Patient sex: M
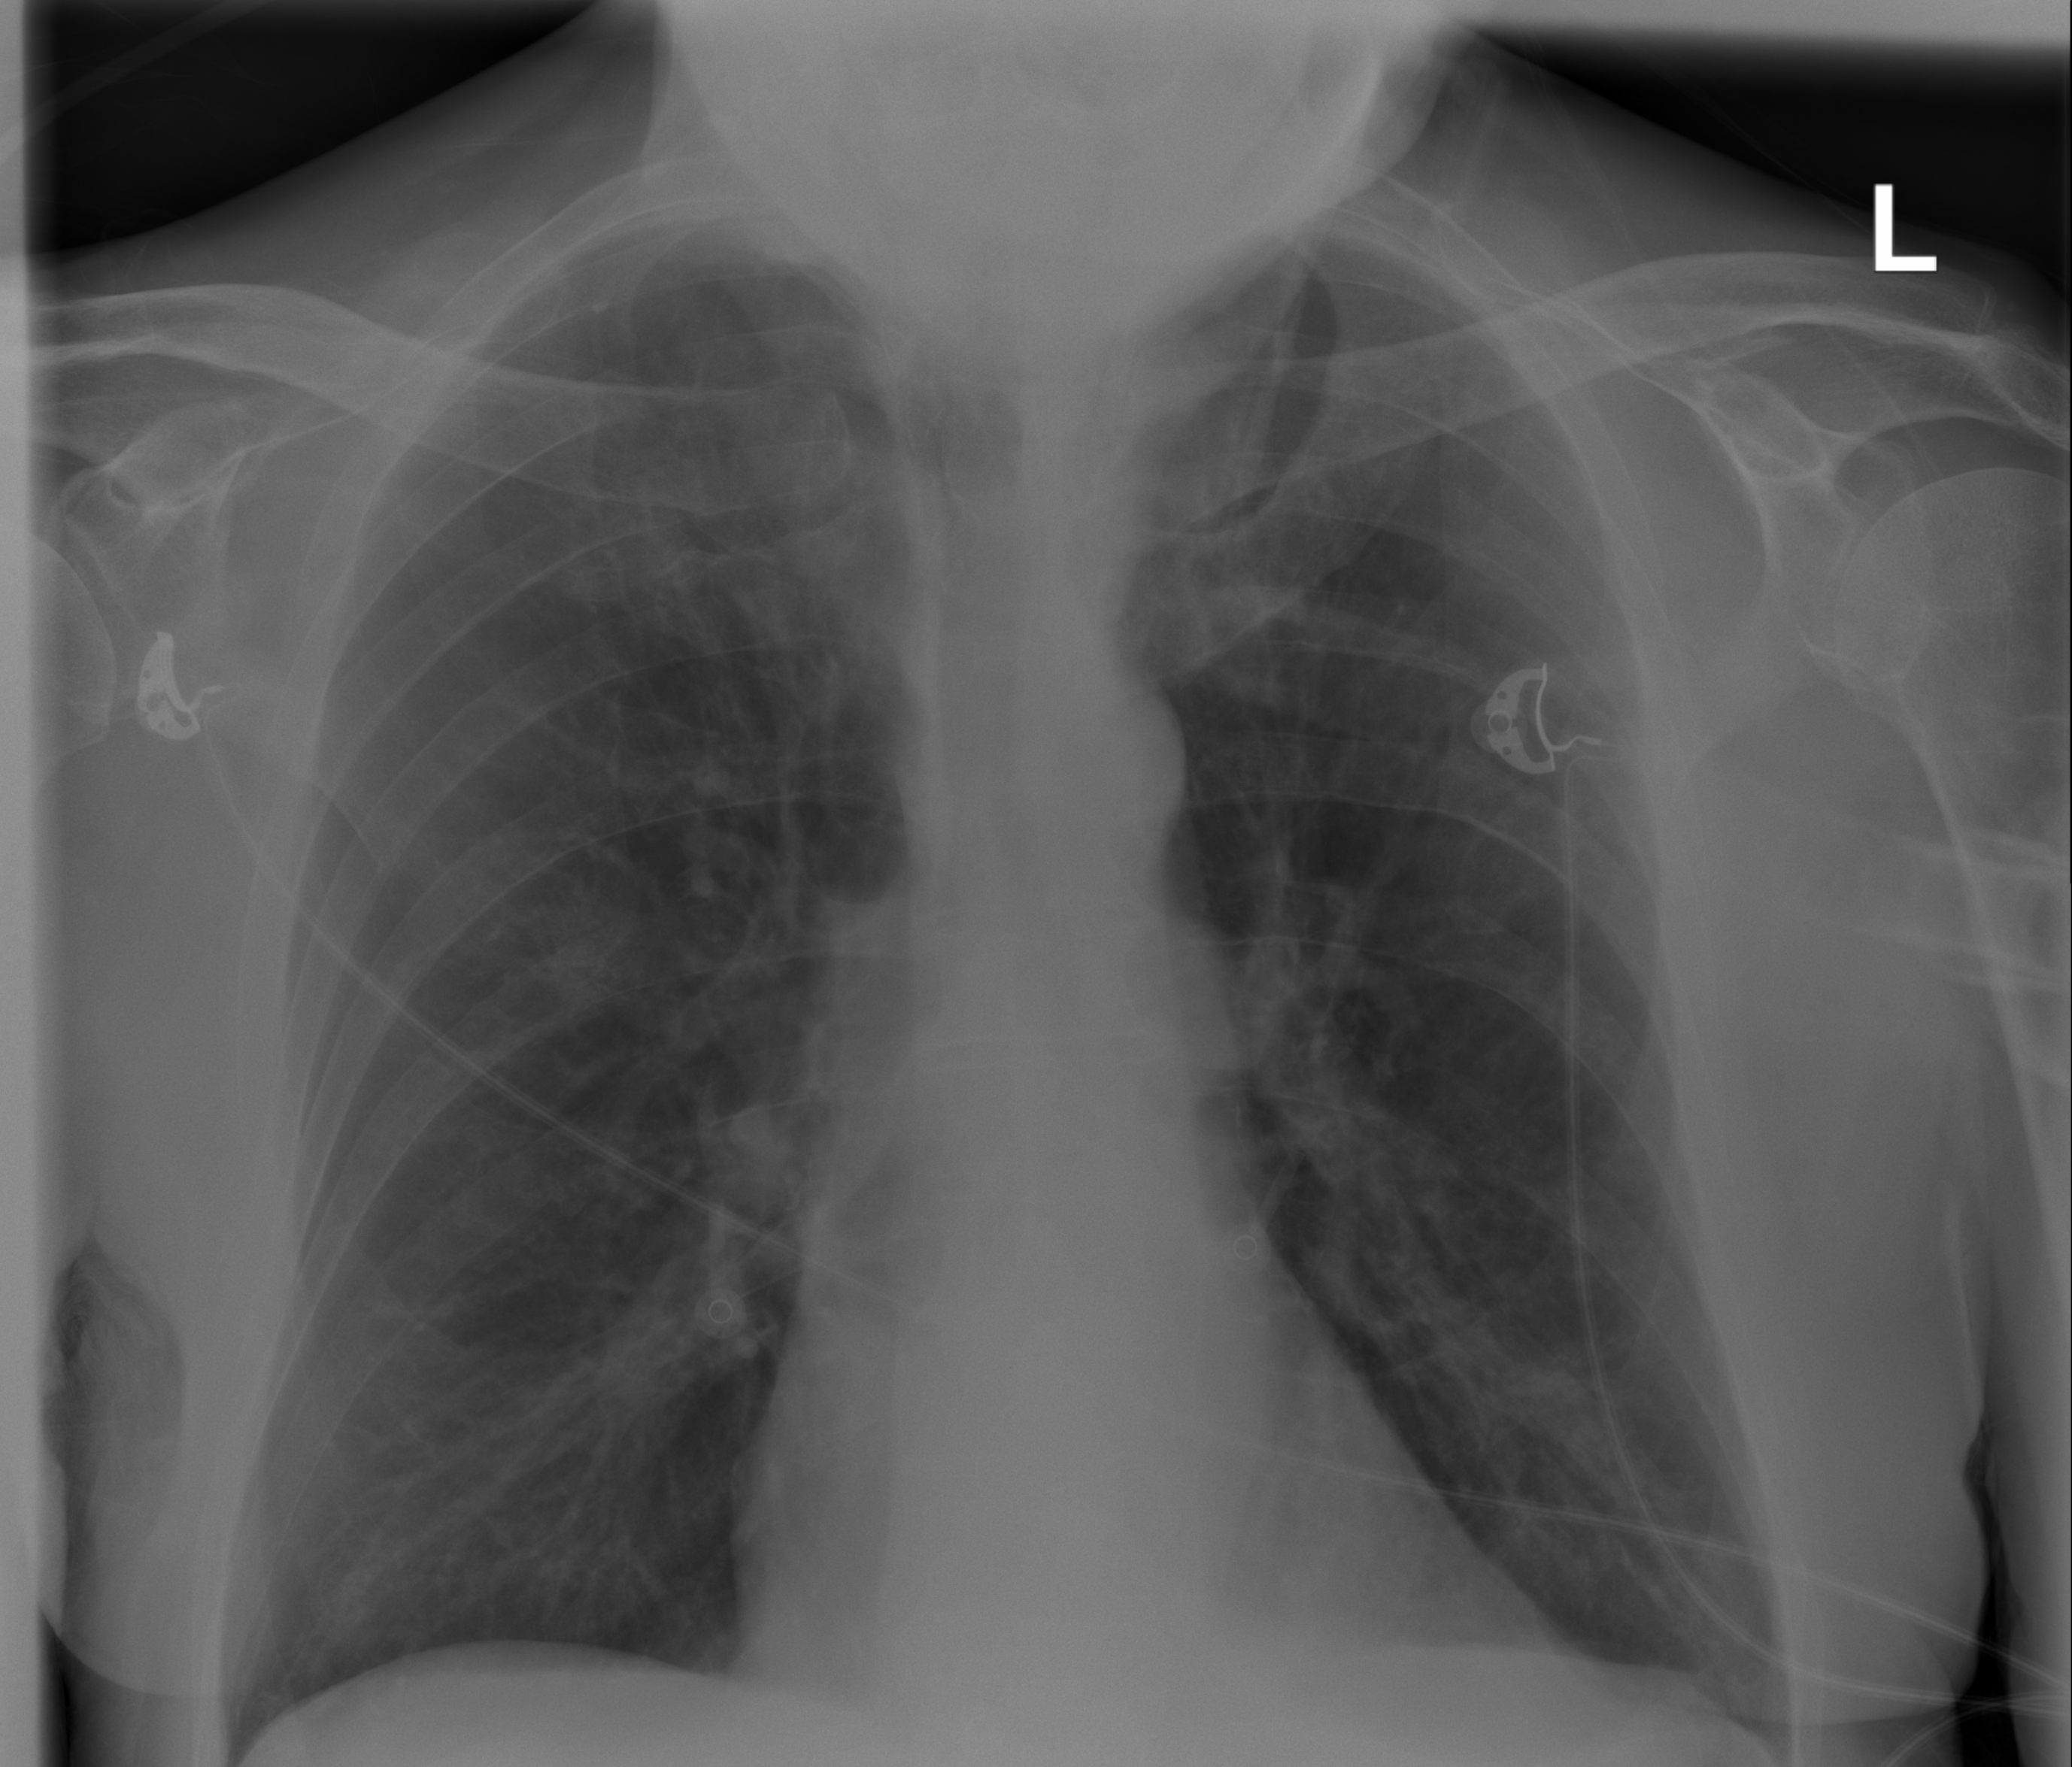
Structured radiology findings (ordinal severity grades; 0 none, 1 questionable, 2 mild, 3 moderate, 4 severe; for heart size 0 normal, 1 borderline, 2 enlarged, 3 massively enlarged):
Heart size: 0
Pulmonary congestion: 0
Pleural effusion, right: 0
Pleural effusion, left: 0
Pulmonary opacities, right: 0
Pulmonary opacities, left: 0
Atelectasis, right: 1
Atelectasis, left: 1